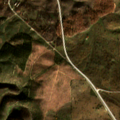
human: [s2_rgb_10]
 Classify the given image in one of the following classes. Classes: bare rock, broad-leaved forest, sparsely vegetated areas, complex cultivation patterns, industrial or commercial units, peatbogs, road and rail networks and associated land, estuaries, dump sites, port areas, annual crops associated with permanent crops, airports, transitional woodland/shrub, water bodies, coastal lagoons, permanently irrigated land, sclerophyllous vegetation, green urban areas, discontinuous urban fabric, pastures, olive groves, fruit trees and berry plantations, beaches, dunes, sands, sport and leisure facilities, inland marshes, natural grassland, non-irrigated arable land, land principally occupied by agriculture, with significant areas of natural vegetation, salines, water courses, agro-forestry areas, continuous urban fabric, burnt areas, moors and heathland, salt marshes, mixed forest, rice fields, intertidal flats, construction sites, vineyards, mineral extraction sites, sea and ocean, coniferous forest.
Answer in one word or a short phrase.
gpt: complex cultivation patterns, agro-forestry areas, broad-leaved forest, sclerophyllous vegetation, transitional woodland/shrub